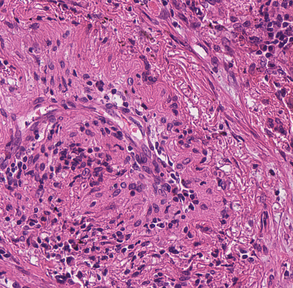
Tumor epithelial tissue: no
Tumor-associated stroma tissue: yes
Normal tissue: no